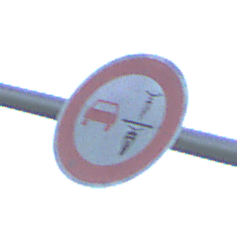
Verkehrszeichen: VerbotUeberholenEinspurigeFahrzeuge
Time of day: MorningAfternoon
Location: Outdoor (Nature)
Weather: PartlyCloudy
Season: NotSpecified
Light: Natural